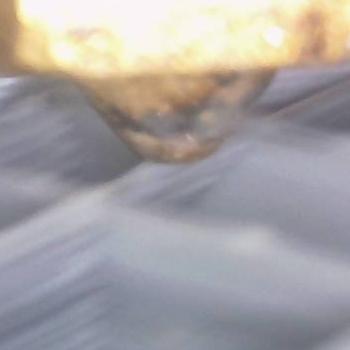
Flow rate: 39%